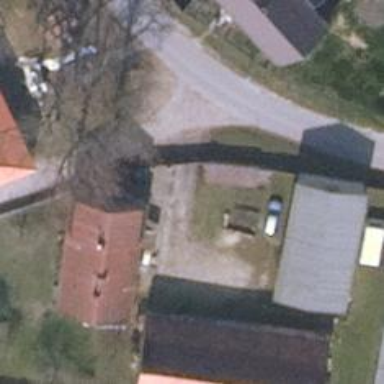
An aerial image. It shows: Driveway.